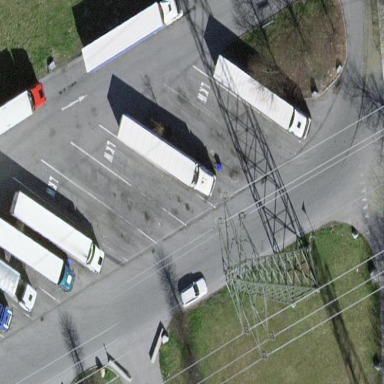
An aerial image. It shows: Parking space for heavy goods vehicles with asphalt surface. It is designated parking area.